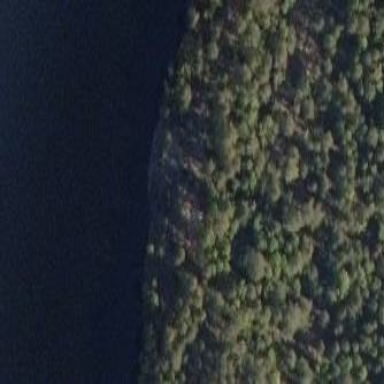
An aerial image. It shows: Landscape dominated by bare rock.